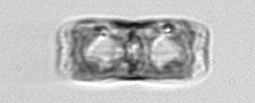
Label: pennate_morphotype1